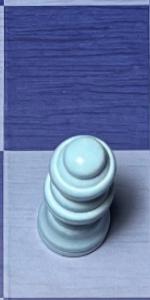
Label: Queen_White